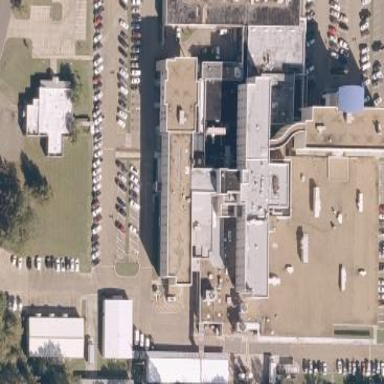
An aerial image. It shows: Healthcare facility identified as hospital.